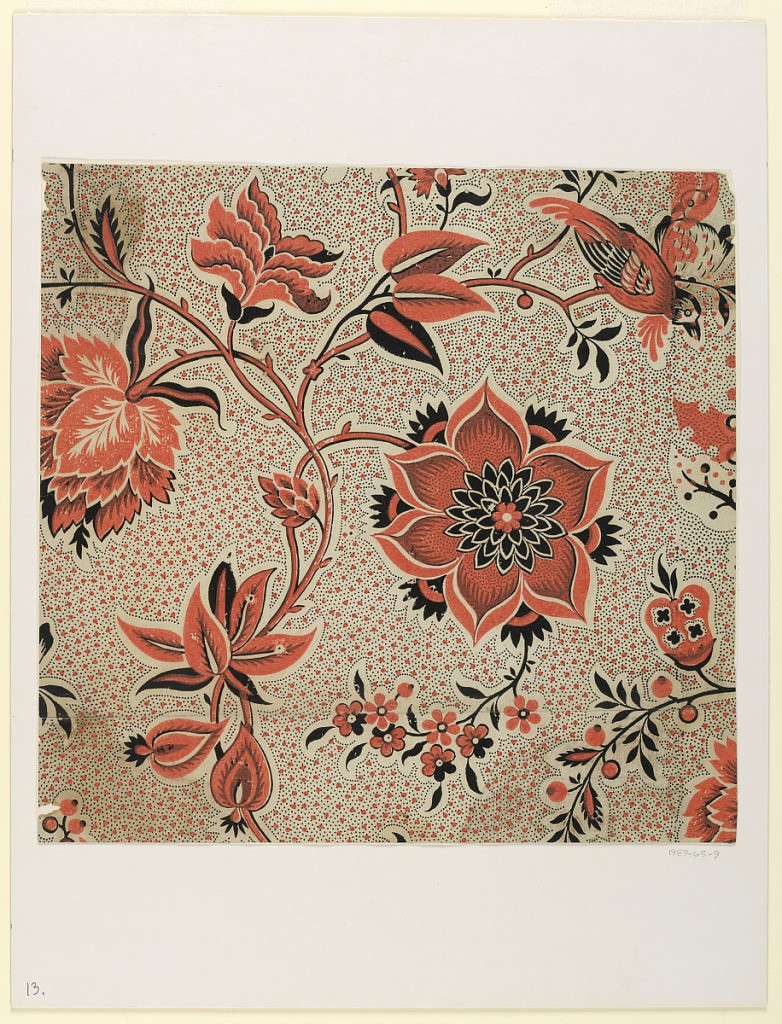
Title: Design for Printed Textile
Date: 18th century
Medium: Block print on laid paper
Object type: Print
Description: Allover pattern of orange dots and small black dots. Stylized orange and black blossoms, with intertwined vines and a bird in upper right.